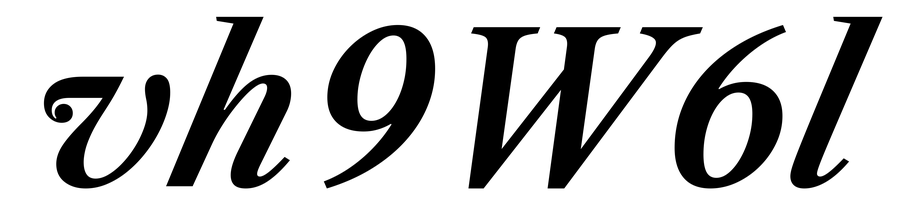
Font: LibreCaslonText-Italic_SemiBold_Italic